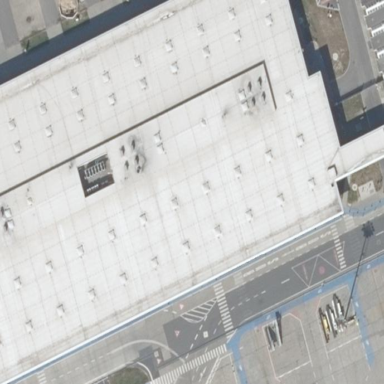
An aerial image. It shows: Airport terminal building.